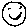
Label: smiley face